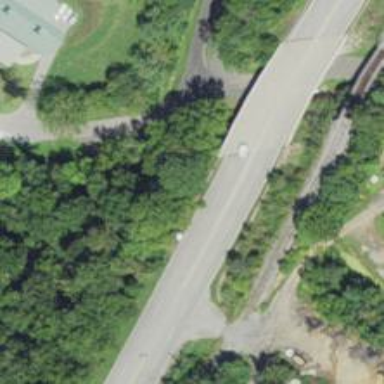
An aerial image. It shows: Primary highway with bridge.